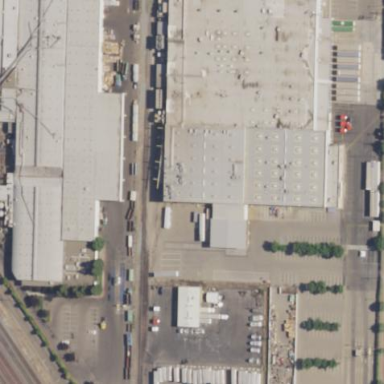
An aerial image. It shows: Industrial area.